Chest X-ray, PA view. Patient: 33 years old, sex F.
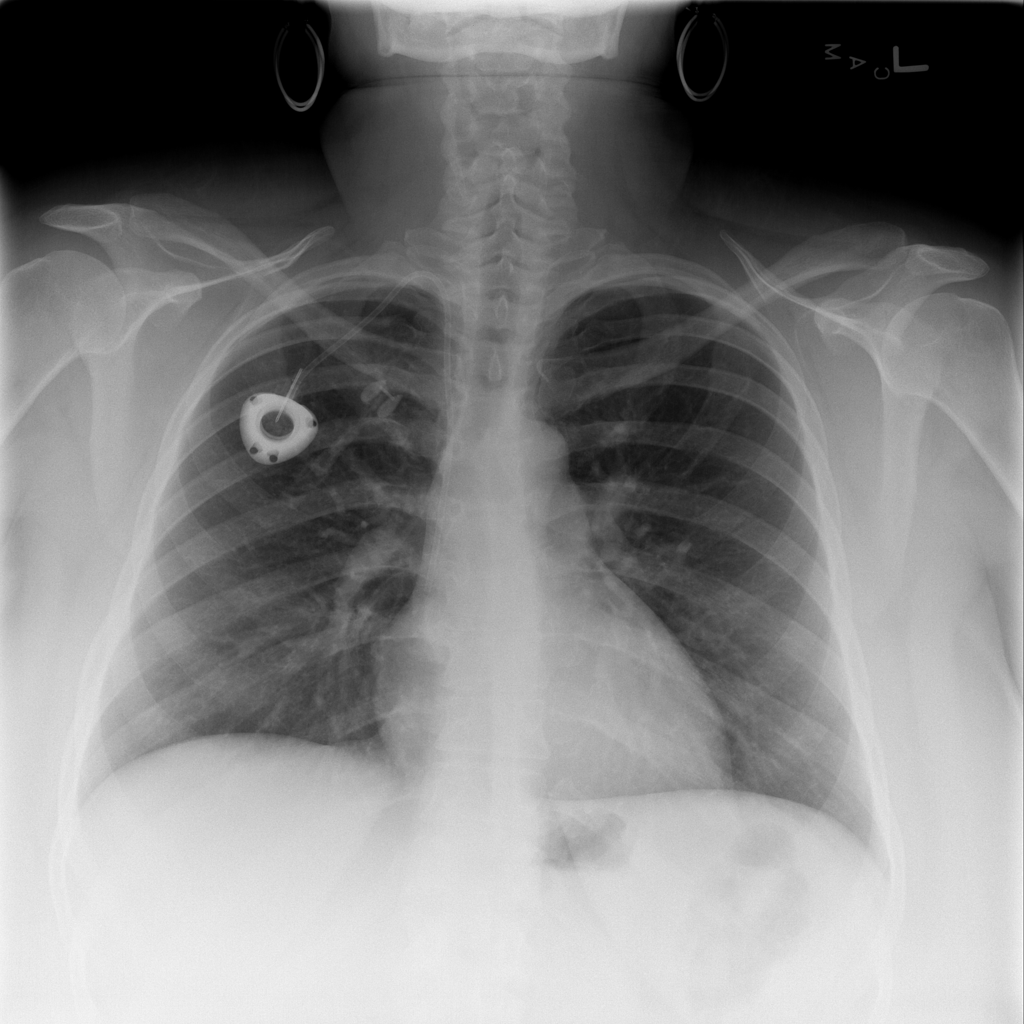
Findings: No Finding